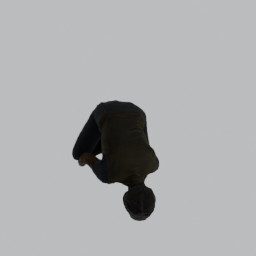
Label: people